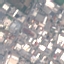
Label: Industrial